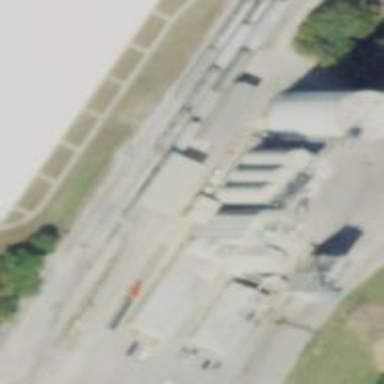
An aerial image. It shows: Silo.